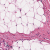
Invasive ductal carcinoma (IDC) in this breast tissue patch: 0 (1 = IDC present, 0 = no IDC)